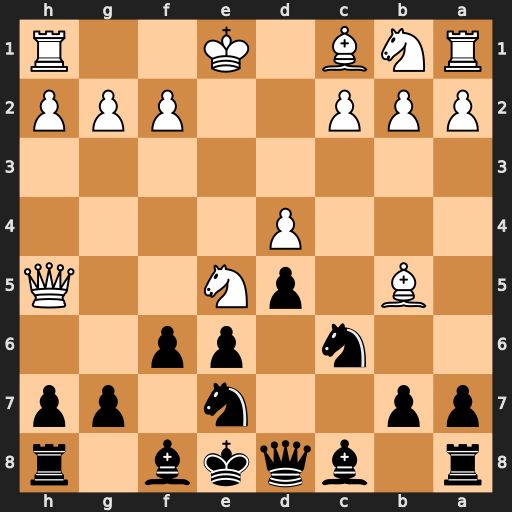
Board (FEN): r1bqkb1r/pp2n1pp/2n1pp2/1B1pN2Q/3P4/8/PPP2PPP/RNB1K2R
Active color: b
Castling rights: KQkq
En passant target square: -
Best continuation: g6 Nxg6 Nxg6